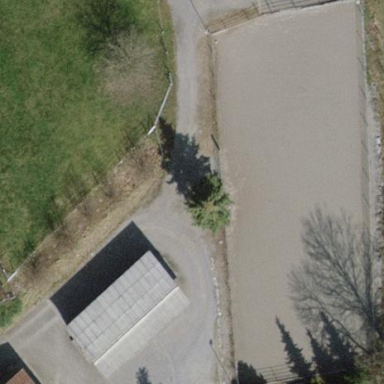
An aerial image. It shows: Equestrian pitch for leisure land sports.